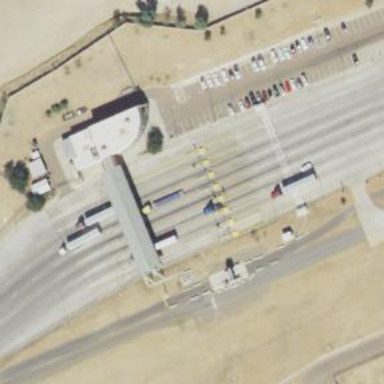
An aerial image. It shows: Border control barrier.